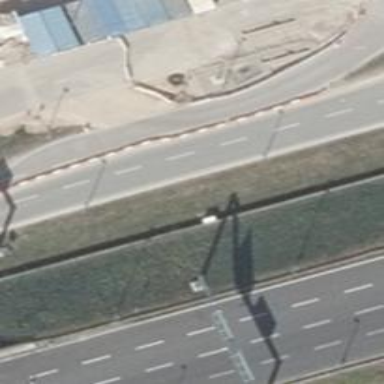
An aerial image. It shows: Tertiary road with asphalt surface.